Interaction volume radius: 5 \u00c5
Interaction volume height: 15 \u00c5
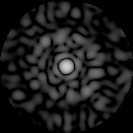
Disorder parameter: 0.8381